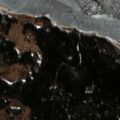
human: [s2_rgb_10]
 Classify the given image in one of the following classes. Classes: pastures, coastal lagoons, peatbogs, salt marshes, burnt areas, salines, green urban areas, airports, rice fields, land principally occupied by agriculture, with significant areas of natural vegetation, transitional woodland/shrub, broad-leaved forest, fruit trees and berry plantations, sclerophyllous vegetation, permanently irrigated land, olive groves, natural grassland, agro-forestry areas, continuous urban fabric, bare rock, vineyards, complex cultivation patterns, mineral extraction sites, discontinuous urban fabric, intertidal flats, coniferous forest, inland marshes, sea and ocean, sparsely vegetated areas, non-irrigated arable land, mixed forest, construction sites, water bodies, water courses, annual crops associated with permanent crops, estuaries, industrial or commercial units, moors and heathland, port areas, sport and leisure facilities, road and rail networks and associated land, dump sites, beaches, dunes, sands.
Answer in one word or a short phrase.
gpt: coniferous forest, mixed forest, sea and ocean